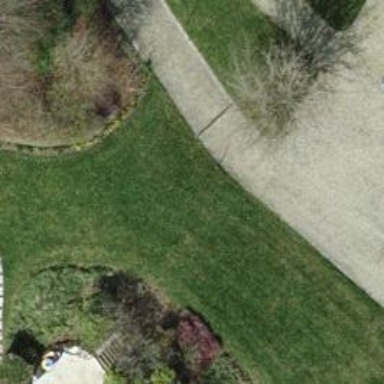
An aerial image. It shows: Driveway leading to service road.